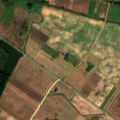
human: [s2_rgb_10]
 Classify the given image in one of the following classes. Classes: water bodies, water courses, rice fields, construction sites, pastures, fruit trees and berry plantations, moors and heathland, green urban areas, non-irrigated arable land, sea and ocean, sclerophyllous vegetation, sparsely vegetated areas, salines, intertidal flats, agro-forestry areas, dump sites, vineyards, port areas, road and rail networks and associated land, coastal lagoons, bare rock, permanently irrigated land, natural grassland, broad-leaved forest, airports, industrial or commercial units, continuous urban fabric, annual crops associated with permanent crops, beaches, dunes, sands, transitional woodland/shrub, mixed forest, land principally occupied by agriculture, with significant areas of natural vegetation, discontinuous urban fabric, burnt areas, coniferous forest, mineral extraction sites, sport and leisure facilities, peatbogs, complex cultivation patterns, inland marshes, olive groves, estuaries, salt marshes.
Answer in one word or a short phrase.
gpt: non-irrigated arable land, complex cultivation patterns, mixed forest